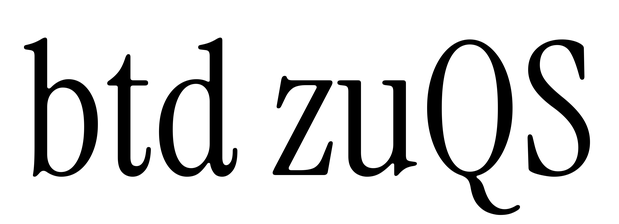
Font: InstrumentSerif-Regular